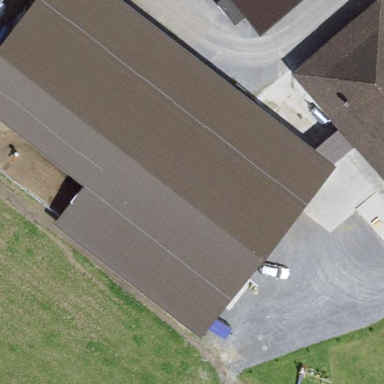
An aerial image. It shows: Farm auxiliary building.